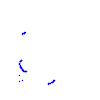
Particle: proton